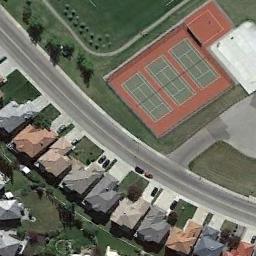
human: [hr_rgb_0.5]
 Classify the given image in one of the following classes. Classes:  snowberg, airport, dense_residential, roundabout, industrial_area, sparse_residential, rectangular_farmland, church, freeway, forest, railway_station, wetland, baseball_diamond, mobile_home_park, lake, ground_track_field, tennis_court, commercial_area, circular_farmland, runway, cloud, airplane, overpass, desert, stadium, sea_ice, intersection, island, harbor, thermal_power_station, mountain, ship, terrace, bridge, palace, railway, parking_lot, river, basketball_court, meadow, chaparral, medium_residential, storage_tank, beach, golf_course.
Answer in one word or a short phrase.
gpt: tennis_court